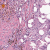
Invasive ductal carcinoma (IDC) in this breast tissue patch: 0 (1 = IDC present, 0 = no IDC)